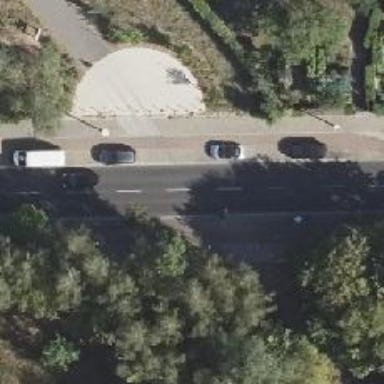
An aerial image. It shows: Tertiary road with asphalt surface. There is separate sidewalk and cycle track.